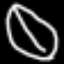
Label: leaf